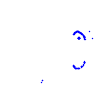
Particle: proton